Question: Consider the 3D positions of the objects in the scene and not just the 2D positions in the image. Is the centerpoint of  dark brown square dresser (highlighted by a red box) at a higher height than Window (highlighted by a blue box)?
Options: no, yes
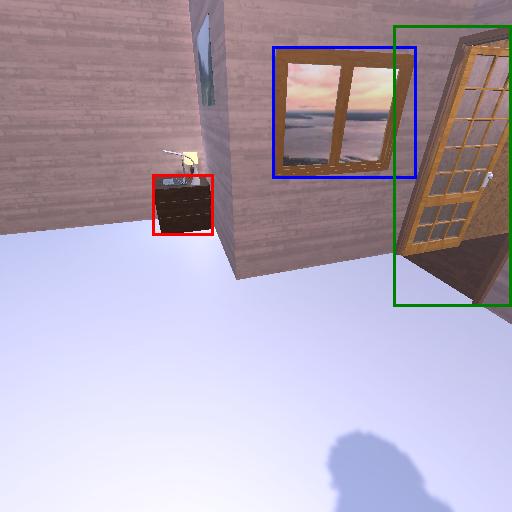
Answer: no